Question: Say I have the following tables:
- GearType : snowboard/helmet/shoes/whatever- GearModel : which describes the manufacturer, size, and GearType- Gear : represents a physical instance of a gear, belongs to a GearModel and describes its barcode, number of times it has been worn...- Member : a person who may be assigned a Gear for each existing geartype- GearAssignation : has a double PK MemberId/GearTypeId so a Member can be assigned 0..1 gear per geartype, also has FK GearId
My question is :
Since a Gear cannot be assigned to more than 1 Member at once,
how to make up a relation between Gear and GearAssignation of cardinality 1 to 0..1 ?
At best I managed to do this using a relation between Gear.Id and GearAssignation.GearId, with an unique key (remember it cannot be the PK because of the double PK MemberId/GearTypeId) on GearId.
But I'd love to get rid of that UK because my software development tool doesn't recognize it.
As suggested, here is the diagram from SSMS :

Bringing heavy changes to the current model is not a problem at all for me atm.
Suggestions ?
PS : dunno if it helps, I'm using Microsoft's SQL Server 2008
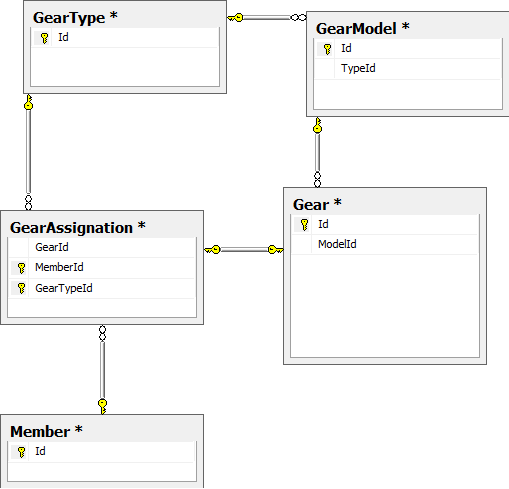
Answer: I'd do this by having a field in Gear for the member_id who it is currently assigned to.